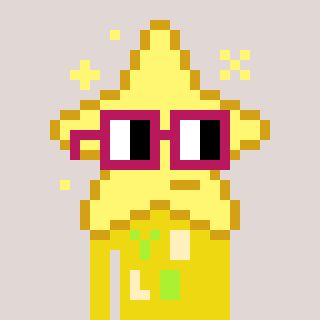
a pixel art character with square dark red glasses, a star-shaped head and a yellow-colored body on a warm background